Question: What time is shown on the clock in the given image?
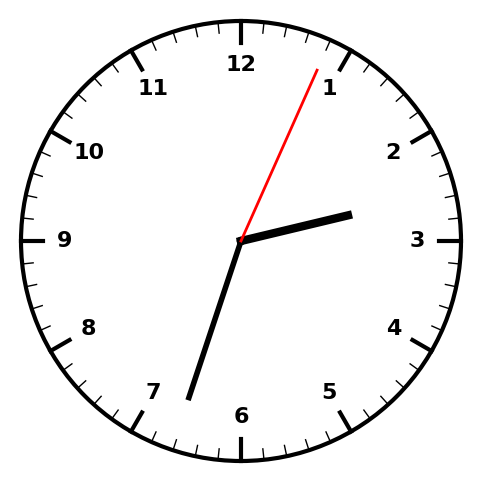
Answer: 02:33:04